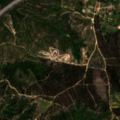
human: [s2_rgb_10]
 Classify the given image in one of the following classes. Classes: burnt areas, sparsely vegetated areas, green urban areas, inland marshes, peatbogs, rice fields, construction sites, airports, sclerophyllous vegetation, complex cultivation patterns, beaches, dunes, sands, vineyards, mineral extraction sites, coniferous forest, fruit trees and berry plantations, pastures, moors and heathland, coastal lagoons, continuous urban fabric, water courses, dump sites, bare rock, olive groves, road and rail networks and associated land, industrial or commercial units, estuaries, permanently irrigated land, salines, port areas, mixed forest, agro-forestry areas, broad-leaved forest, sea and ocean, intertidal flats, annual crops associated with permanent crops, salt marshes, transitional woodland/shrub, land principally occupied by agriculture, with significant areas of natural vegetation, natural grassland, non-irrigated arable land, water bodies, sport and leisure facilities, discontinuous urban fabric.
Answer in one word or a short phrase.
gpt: complex cultivation patterns, broad-leaved forest, mixed forest